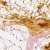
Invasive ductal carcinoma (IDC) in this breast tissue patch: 0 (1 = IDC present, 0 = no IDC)